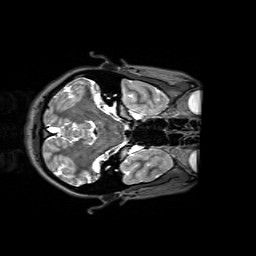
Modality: T2w
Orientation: axial
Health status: healthy
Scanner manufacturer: siemens
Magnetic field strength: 3 T
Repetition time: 4.8 s
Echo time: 0.433 s